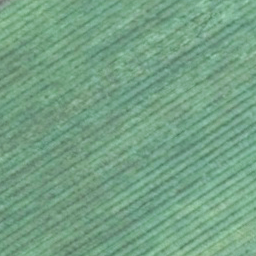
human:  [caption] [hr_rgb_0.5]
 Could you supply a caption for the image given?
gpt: There is a piece of farmland .

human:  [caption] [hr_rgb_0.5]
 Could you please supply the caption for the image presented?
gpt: It is a piece of cropland .

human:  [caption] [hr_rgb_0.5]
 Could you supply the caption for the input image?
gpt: It is a piece of farmland .

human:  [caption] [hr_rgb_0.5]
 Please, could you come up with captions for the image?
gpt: There is a piece of cropland .

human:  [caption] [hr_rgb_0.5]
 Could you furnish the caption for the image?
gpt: Here is a piece of farmland .